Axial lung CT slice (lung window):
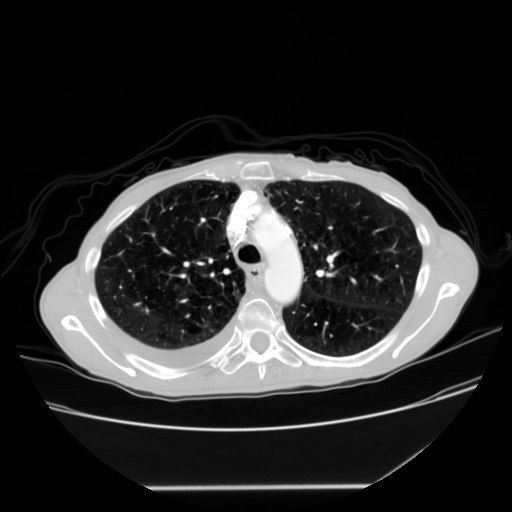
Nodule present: no